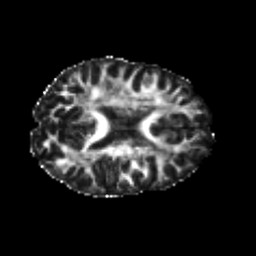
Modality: FA
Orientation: axial
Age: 25
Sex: female
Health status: healthy
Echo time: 0.074 s